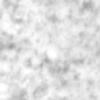
Label: no_change